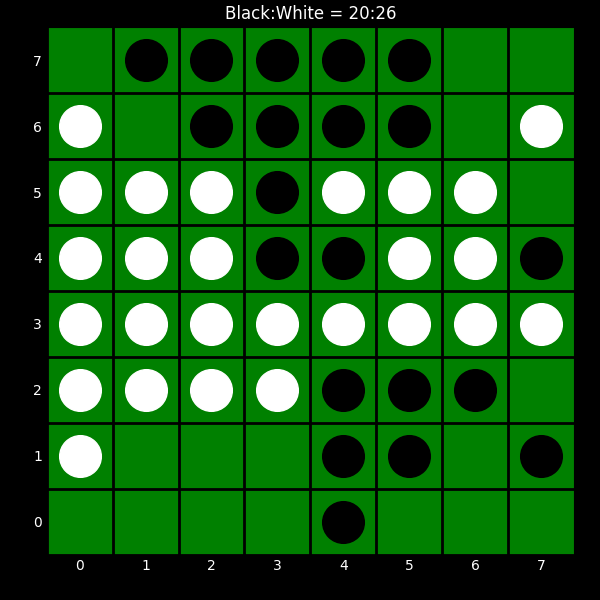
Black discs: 20
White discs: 26